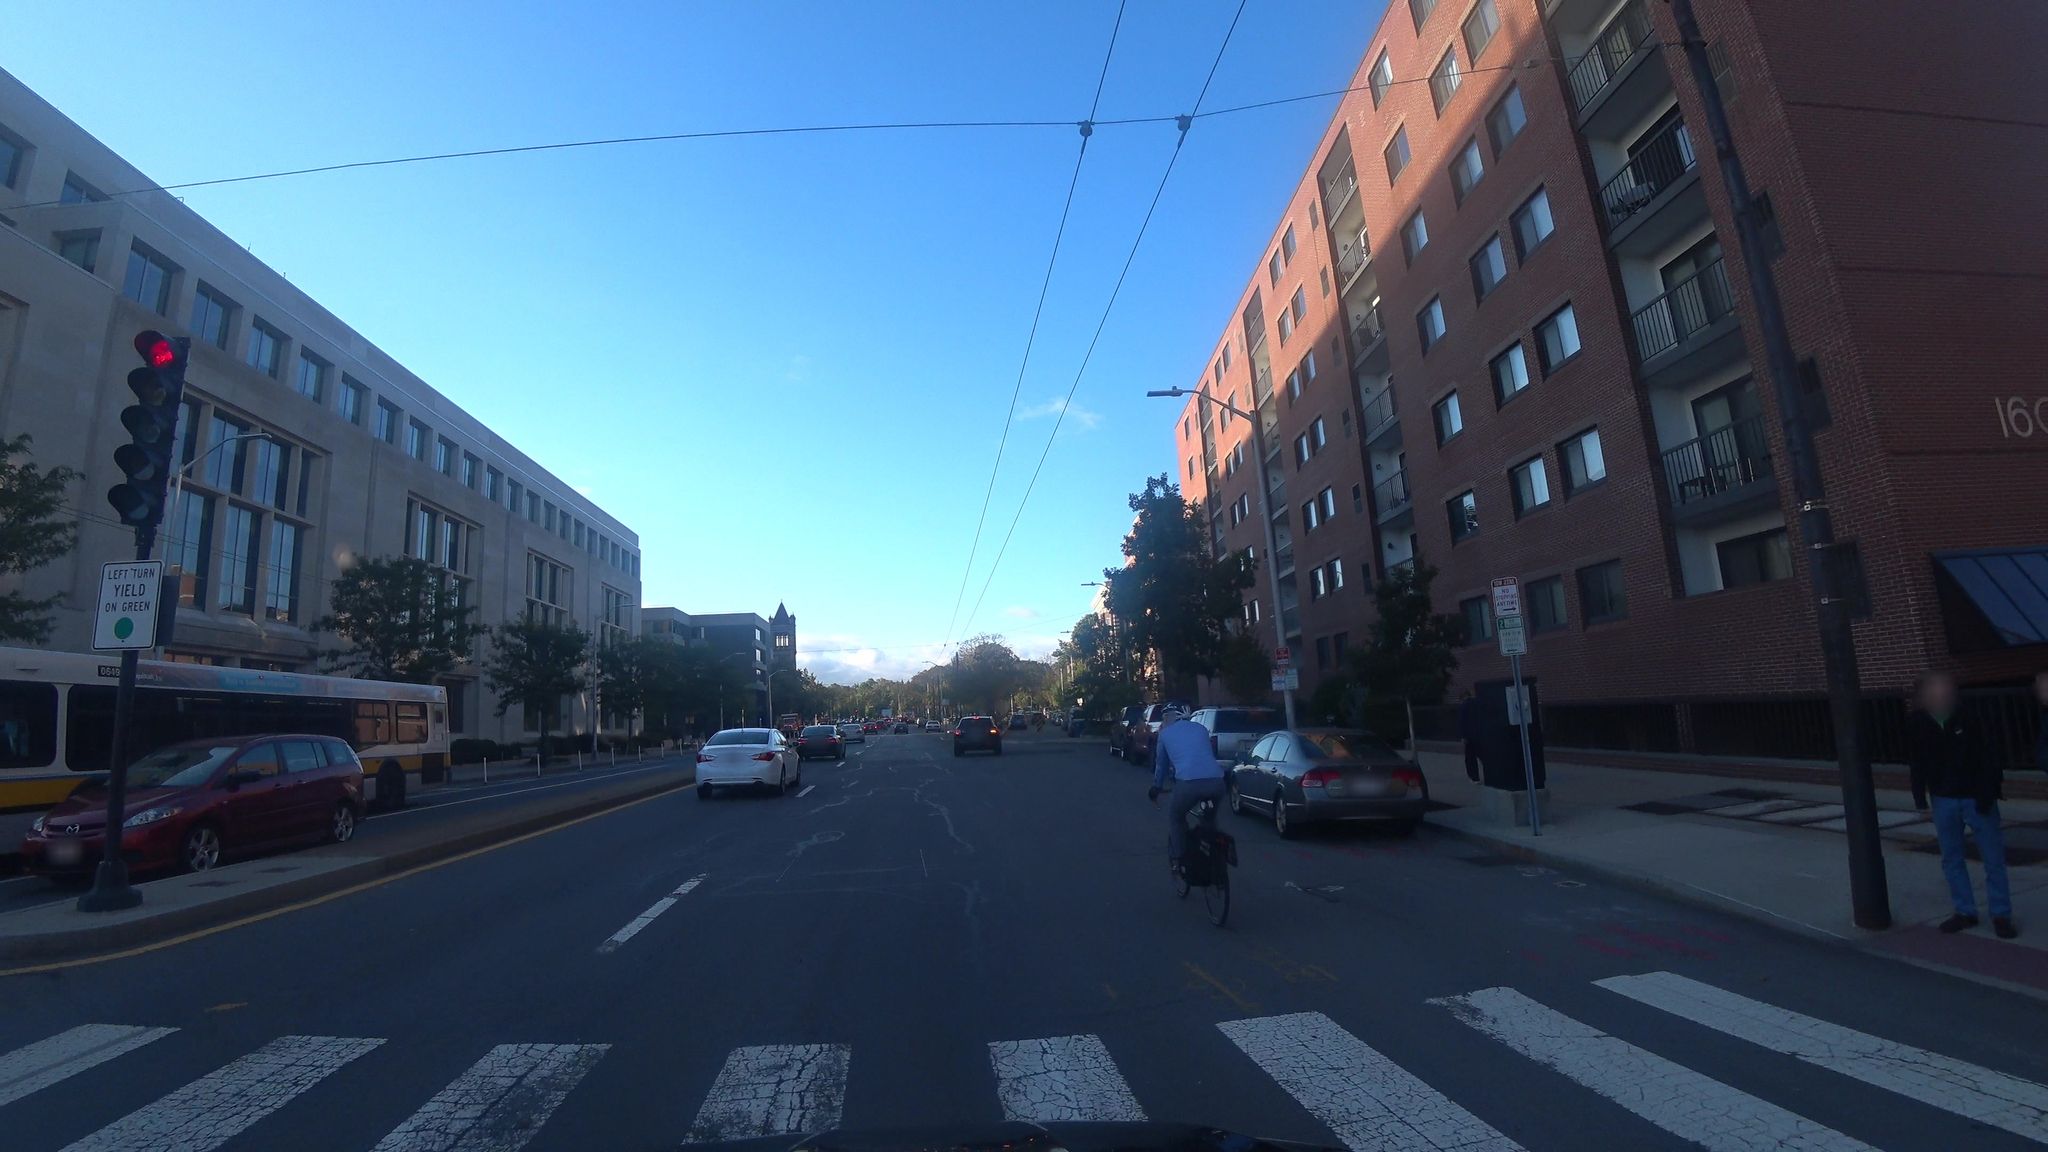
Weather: clear
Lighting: dusk/dawn
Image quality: good
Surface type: driving surface
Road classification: primary
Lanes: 2
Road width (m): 26.8
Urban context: urban centre
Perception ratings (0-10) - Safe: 4.23, Lively: 9.24, Beautiful: 6.3, Boring: 2.89, Depressing: 2.13, Wealthy: 7.52